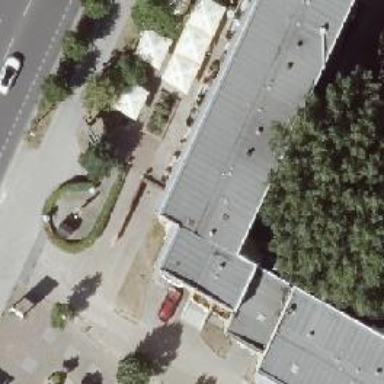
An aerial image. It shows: Restaurant.